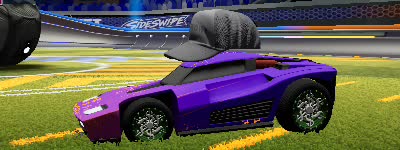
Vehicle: breakout